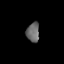
Tissue: lung
Cell type: Epithelial cells
Senescence score: 0.2396
Nuclear area (px): 244
Mean DAPI intensity: 104.865